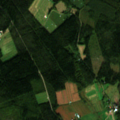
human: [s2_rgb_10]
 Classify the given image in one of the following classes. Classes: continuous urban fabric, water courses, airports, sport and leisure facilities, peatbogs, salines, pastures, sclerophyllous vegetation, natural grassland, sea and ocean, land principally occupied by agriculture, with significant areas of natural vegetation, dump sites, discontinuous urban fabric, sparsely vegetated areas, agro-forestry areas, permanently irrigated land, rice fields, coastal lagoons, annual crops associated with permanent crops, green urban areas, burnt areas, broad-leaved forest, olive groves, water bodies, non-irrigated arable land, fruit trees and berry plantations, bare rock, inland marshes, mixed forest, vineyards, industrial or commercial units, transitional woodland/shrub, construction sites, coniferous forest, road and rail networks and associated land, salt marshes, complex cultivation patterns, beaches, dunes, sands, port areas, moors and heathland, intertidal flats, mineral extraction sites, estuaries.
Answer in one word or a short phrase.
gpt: land principally occupied by agriculture, with significant areas of natural vegetation, coniferous forest, mixed forest